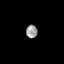
Tissue: prostate
Cell type: Fibroblasts
Senescence score: 0.7382
Nuclear area (px): 149
Mean DAPI intensity: 153.268